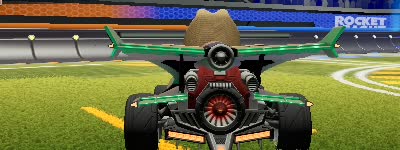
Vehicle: aftershock